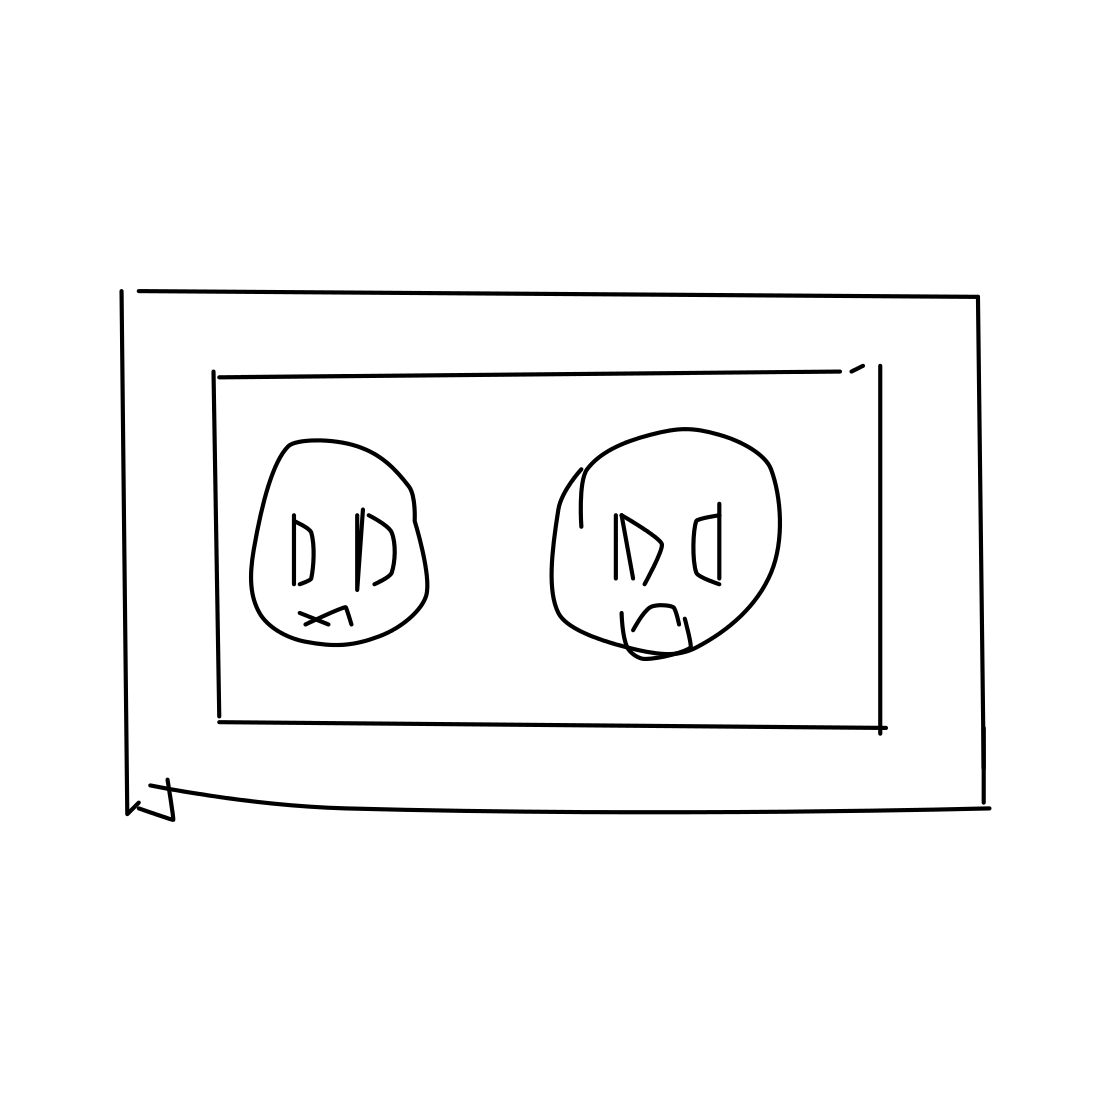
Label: power outlet